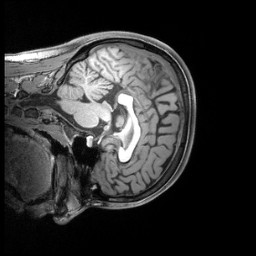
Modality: T1w
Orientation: sagittal
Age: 22
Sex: female
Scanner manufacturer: siemens
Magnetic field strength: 3 T
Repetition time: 2.4 s
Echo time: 0.00219 s